Question: What service is advertised?
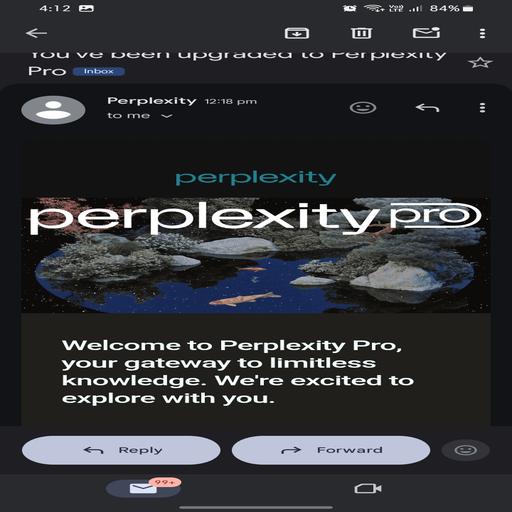
Answer: Perplexity Pro